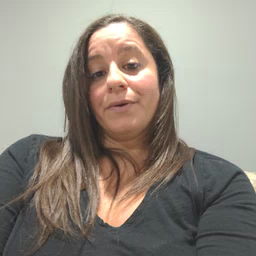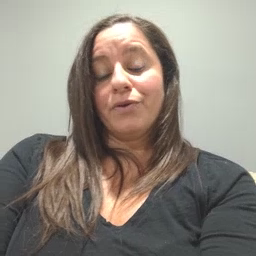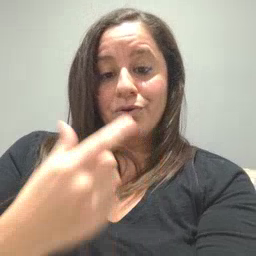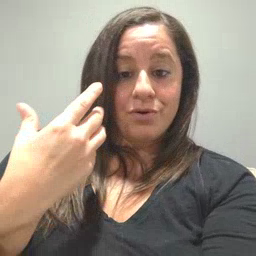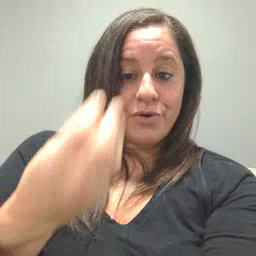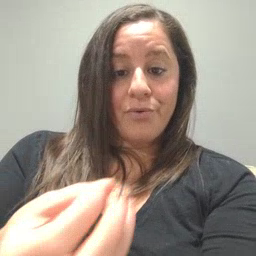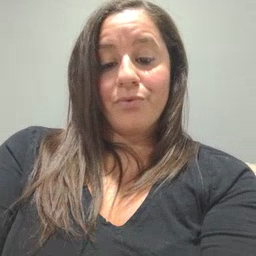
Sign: go